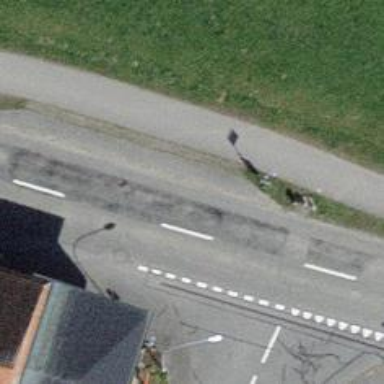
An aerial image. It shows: Public transport stop position.